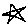
Label: star